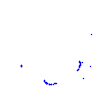
Particle: proton